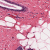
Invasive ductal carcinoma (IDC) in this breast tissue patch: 0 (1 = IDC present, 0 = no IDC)